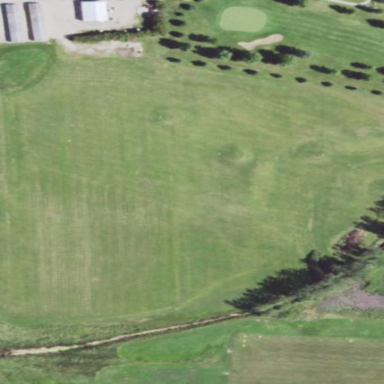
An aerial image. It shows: Golf pitch for leisure land.